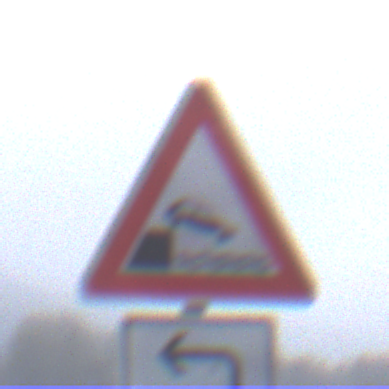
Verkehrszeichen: Ufer
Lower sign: RichtungsangabeDurchPfeile2
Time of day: MorningAfternoon
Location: Outdoor (Suburban)
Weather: Overcast
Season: NotSpecified
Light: Natural